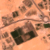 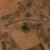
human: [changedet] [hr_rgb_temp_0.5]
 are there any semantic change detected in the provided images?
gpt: Some buildings below the street were removed.